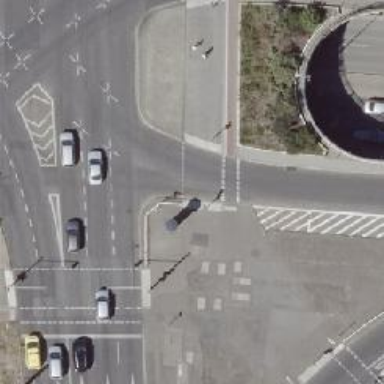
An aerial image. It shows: Road crossing with traffic signals.